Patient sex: F
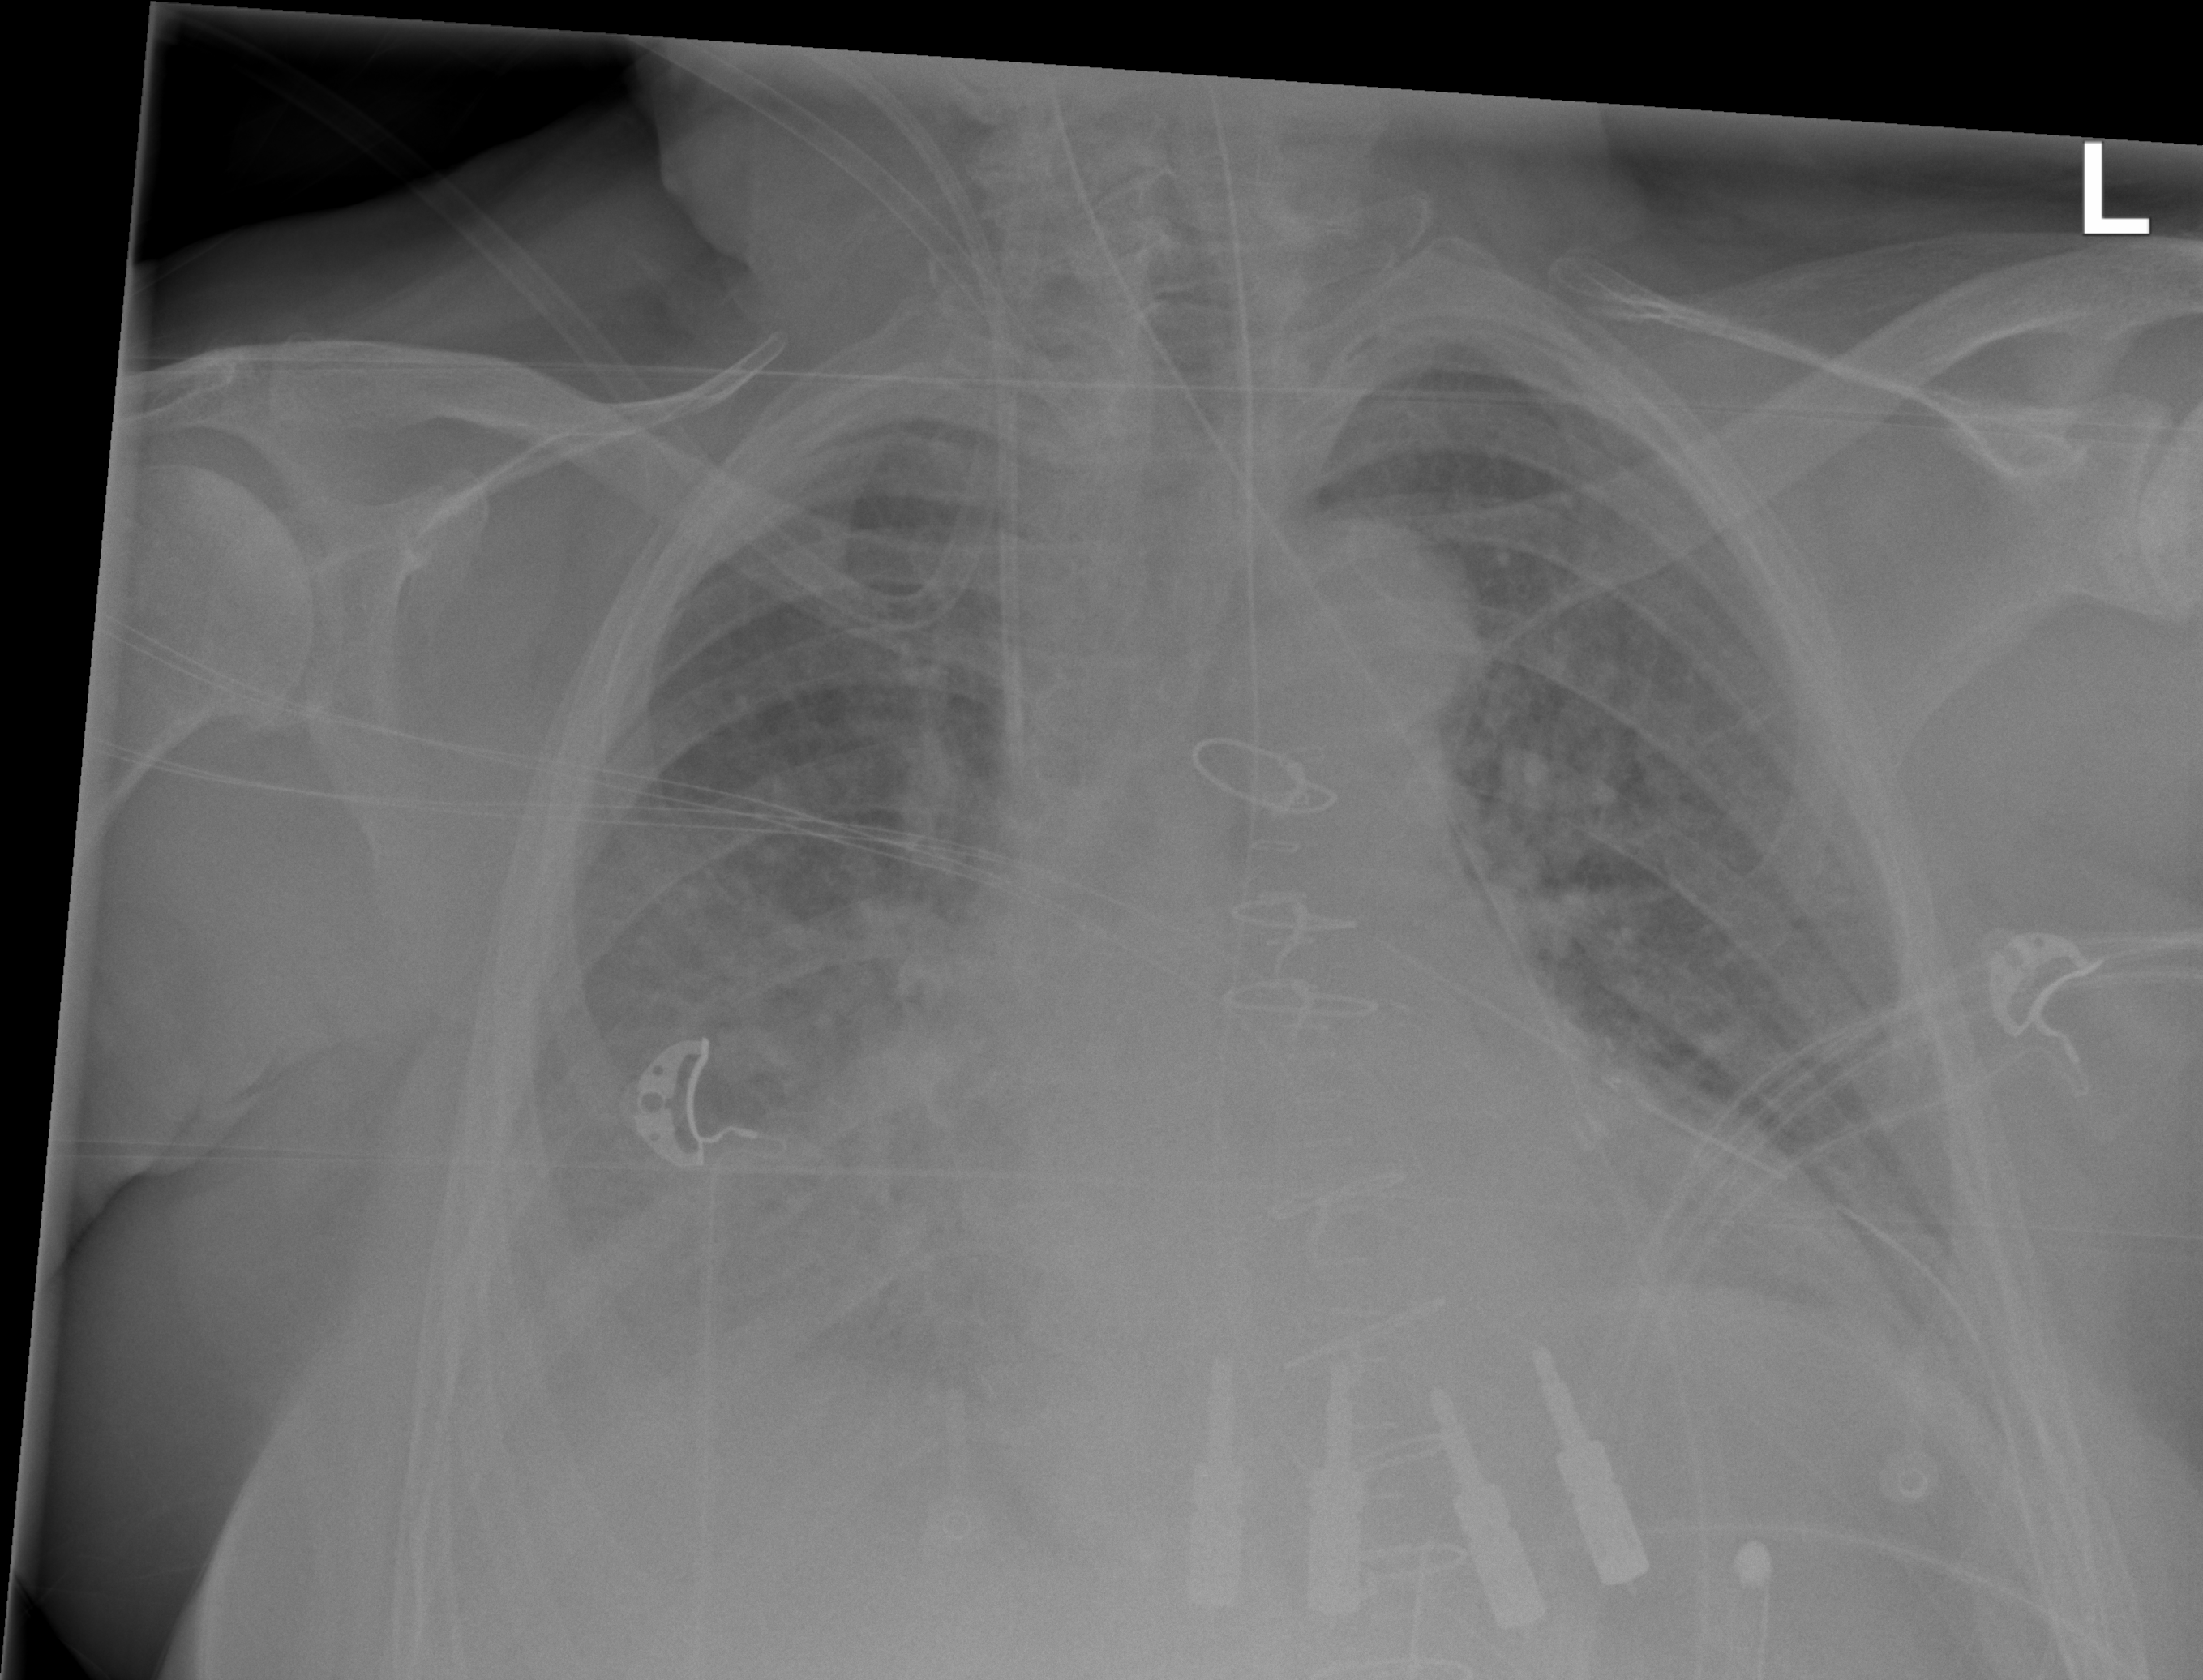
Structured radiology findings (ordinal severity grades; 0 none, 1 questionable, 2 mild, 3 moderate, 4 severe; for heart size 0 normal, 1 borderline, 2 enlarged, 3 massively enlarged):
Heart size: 2
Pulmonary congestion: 3
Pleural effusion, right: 3
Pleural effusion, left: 2
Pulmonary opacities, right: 2
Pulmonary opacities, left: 2
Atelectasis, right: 3
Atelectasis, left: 2